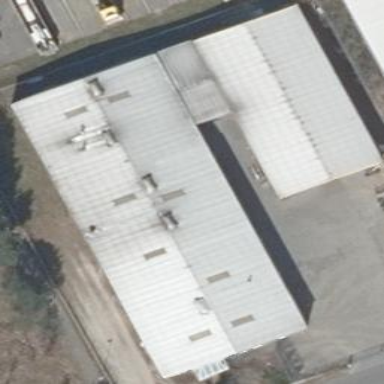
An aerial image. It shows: Industrial building.